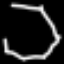
Label: octagon